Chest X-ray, AP view. Patient: 52 years old, sex M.
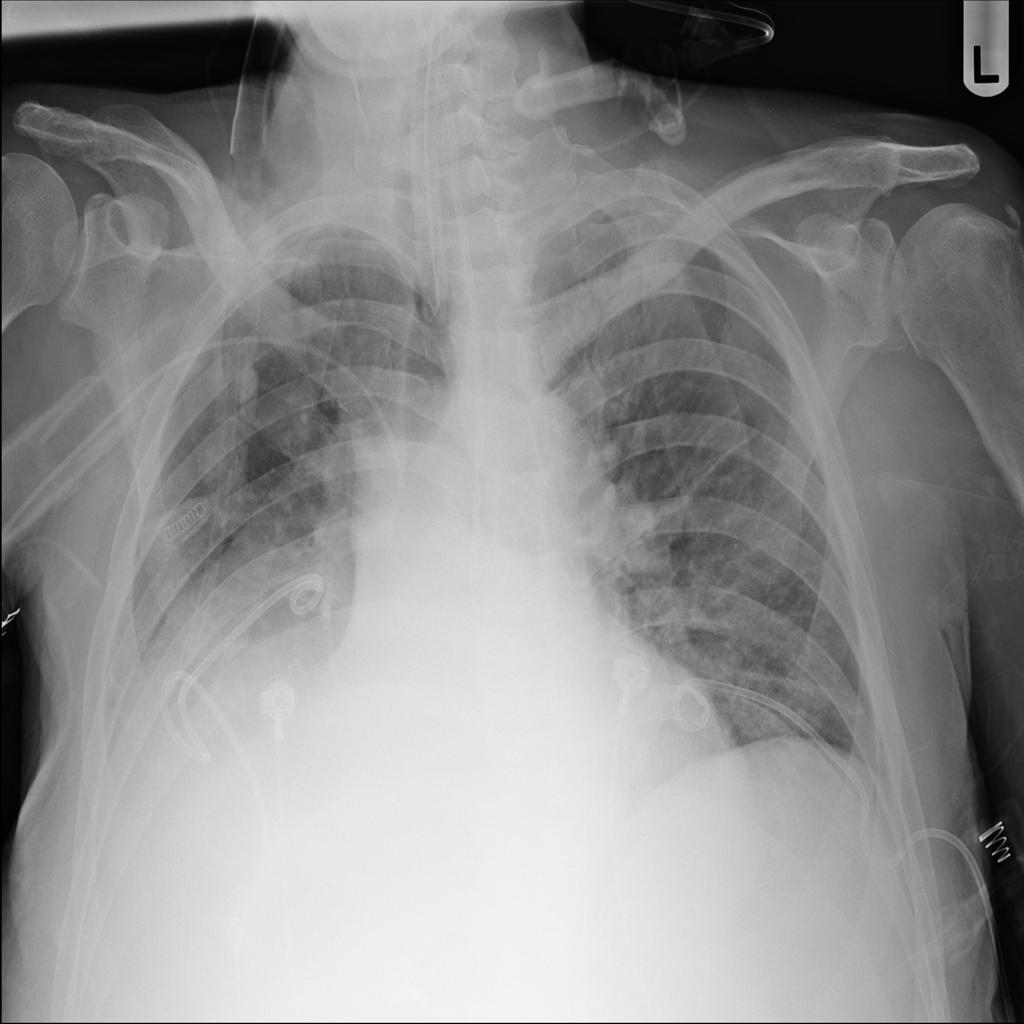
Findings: Effusion